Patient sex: M
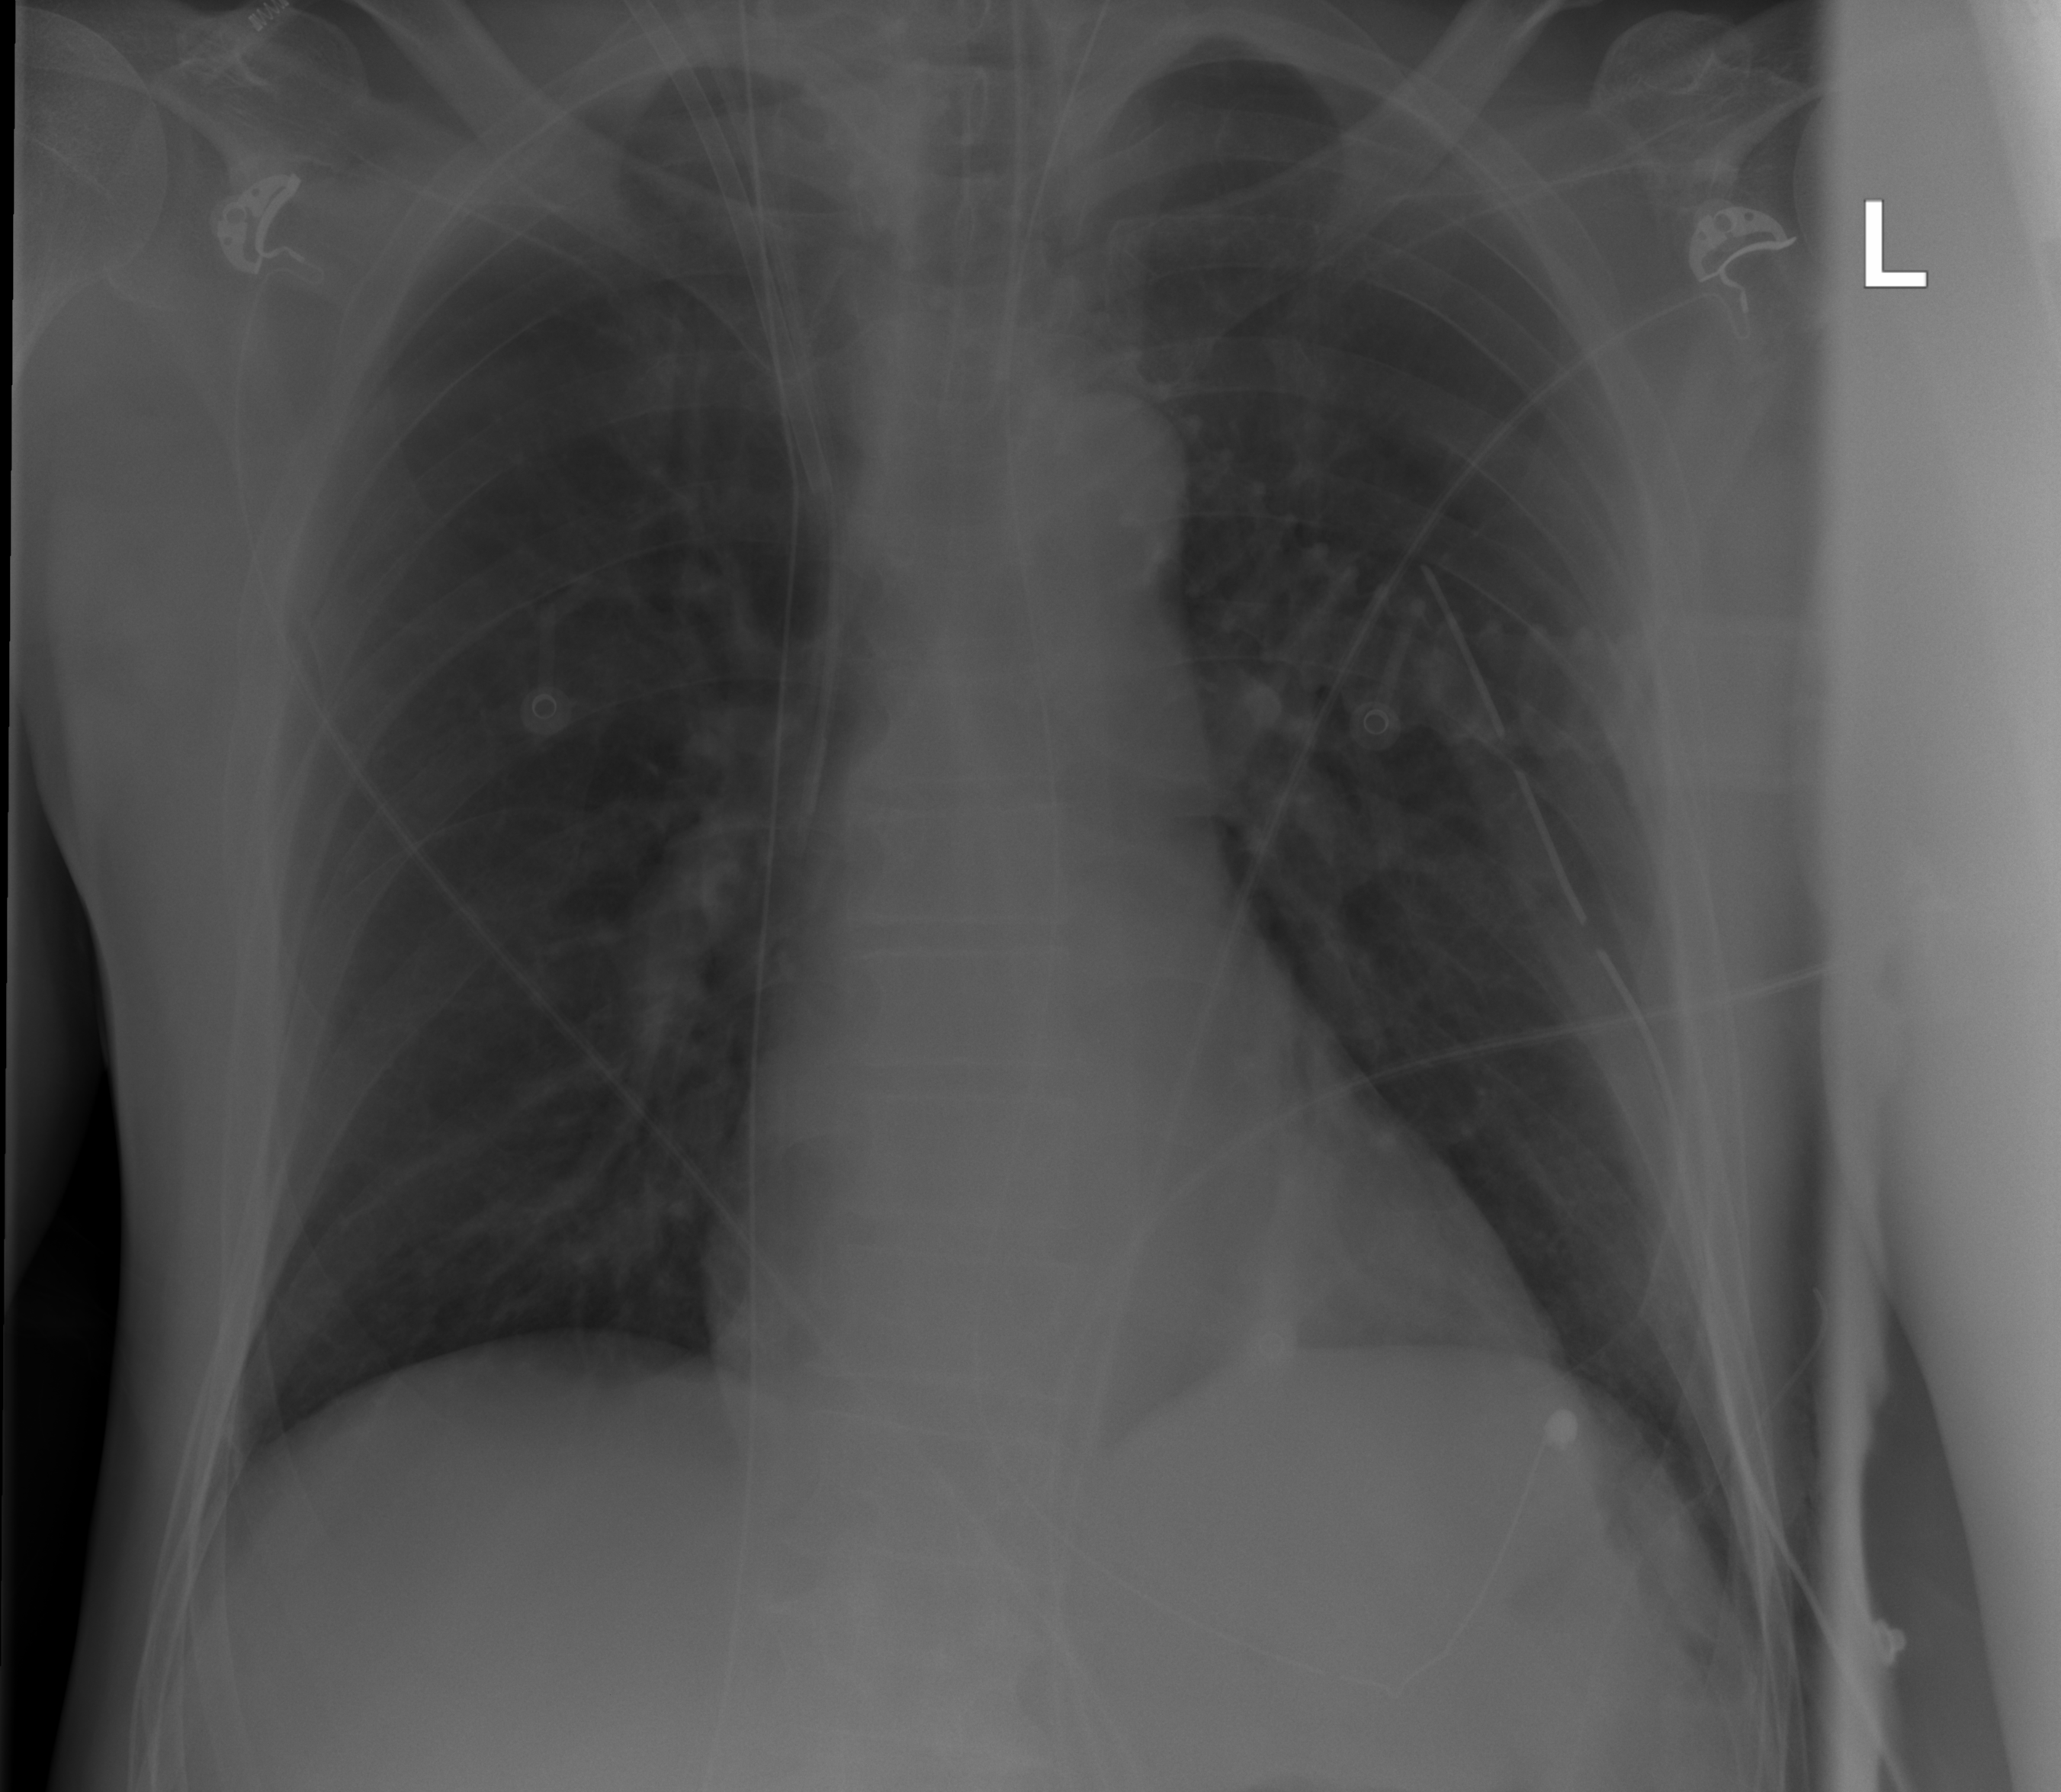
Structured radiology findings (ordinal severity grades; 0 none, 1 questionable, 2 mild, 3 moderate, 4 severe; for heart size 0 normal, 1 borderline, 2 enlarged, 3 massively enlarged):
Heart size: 0
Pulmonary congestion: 0
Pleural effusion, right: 0
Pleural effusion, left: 1
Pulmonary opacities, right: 0
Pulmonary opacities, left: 0
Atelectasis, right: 0
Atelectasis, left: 0